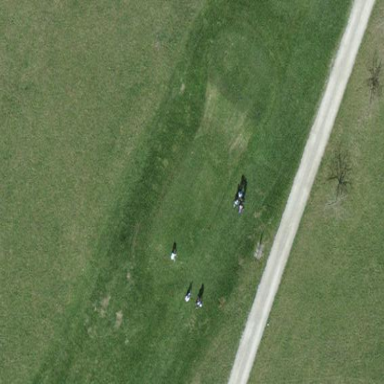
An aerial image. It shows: Golf tee on grass surface.